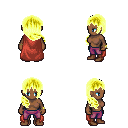
a pixel art fantasy rpg character, female body template, human, dark skin, maroon cape, magenta pants, gold right-swept hairstyle, bracelets, brown shoes, four views (front, back, left, right), 2x2 character sprite sheet, small pixel art, hard edges, no anti-aliasing